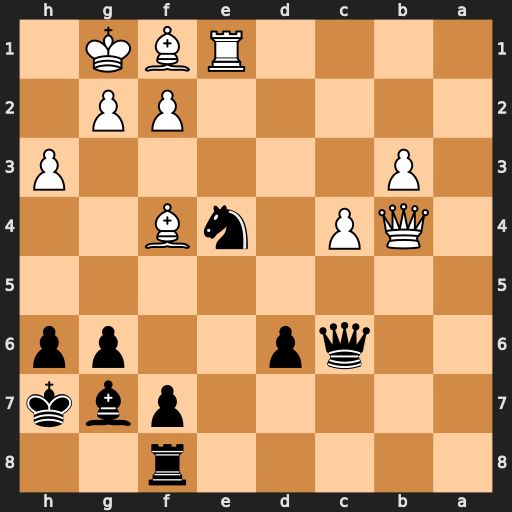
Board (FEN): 5r2/5pbk/2qp2pp/8/1QP1nB2/1P5P/5PP1/4RBK1
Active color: b
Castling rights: -
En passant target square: -
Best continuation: Bc3 Qb5 Qxb5 cxb5 Bxe1